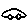
Label: car